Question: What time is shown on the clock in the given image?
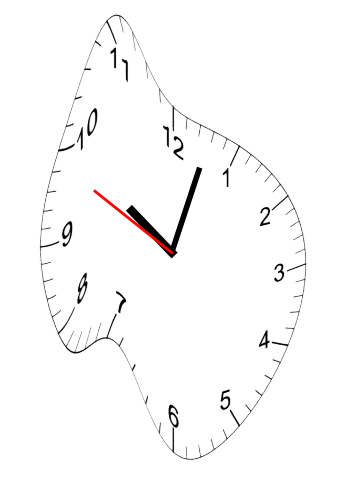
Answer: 10:02:49